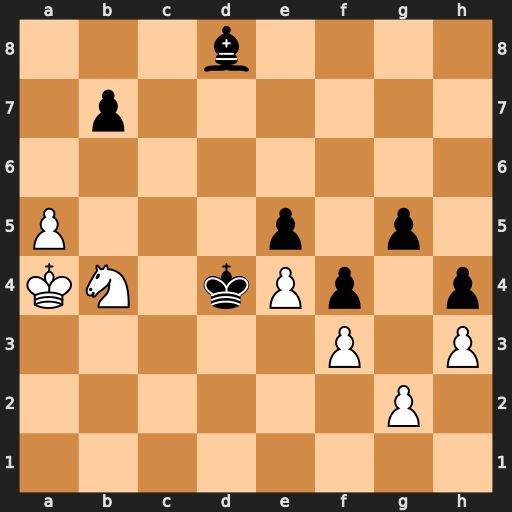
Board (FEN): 3b4/1p6/8/P3p1p1/KN1kPp1p/5P1P/6P1/8
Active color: w
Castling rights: -
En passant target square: -
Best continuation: a6 bxa6 Nc6+ Ke3 Nxd8